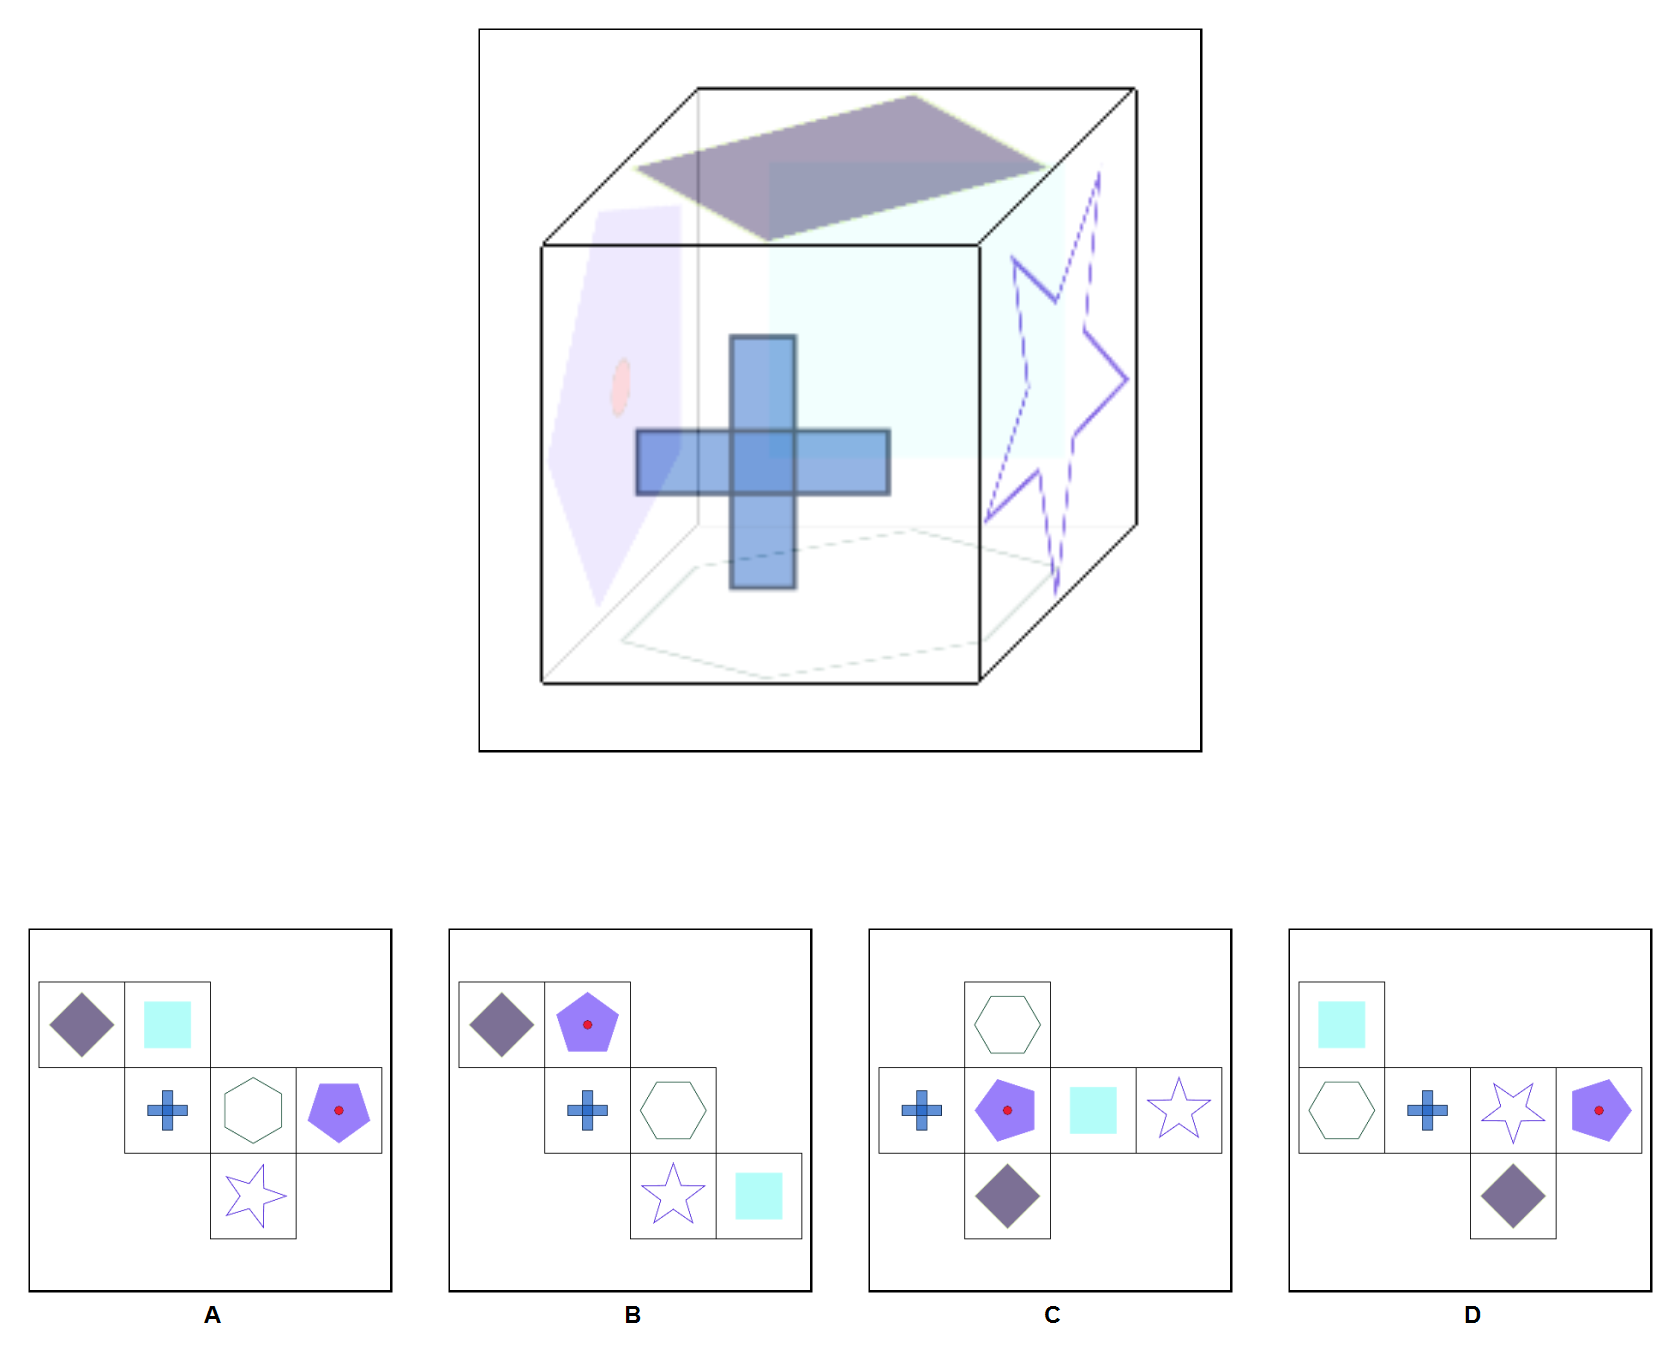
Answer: C